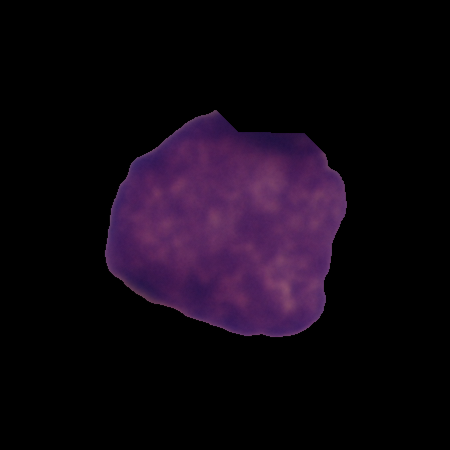
Label: cancer